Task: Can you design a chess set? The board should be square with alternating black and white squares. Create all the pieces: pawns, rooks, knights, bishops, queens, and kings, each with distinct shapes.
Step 2994:
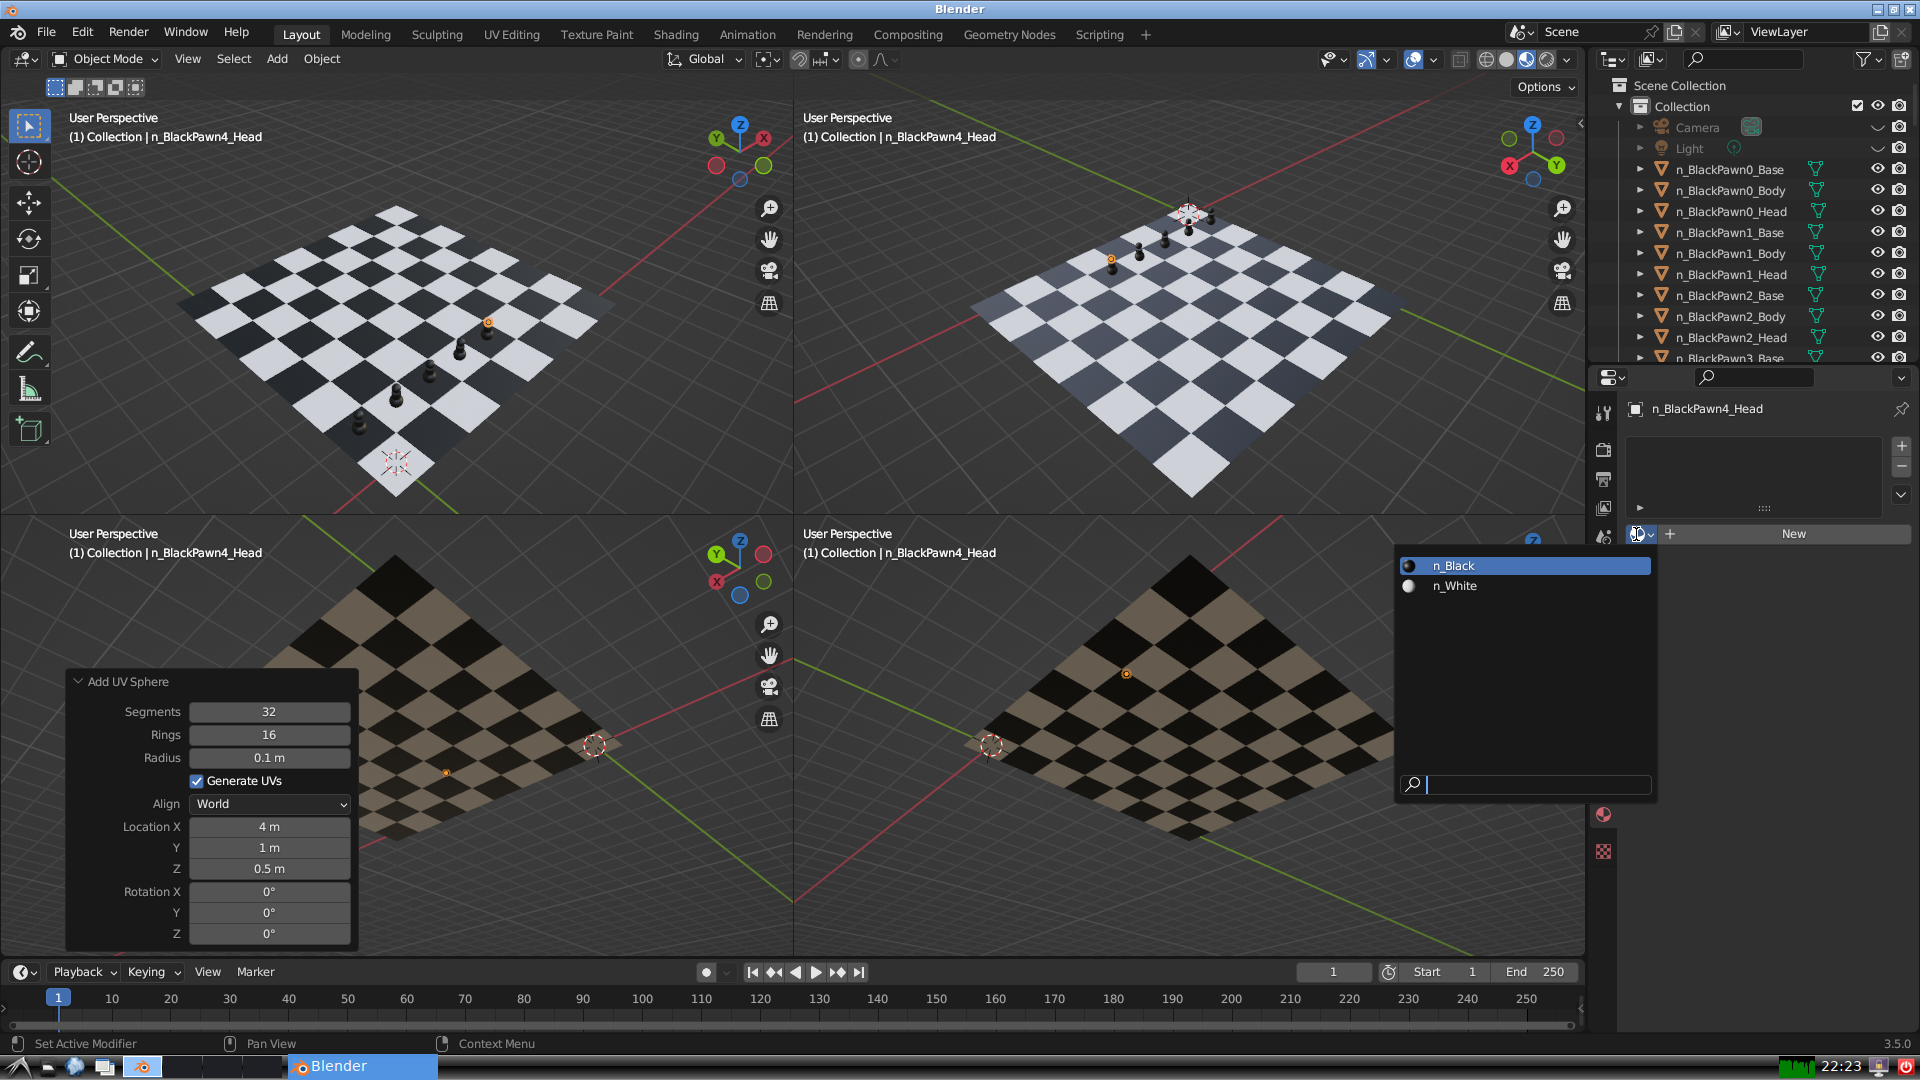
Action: input_text: n_Black